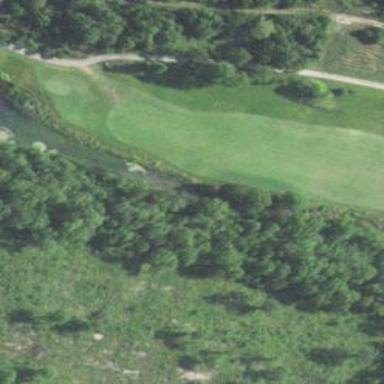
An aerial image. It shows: Picturesque scene of golf course with lateral water hazard.